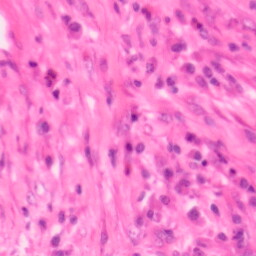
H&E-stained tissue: Colon